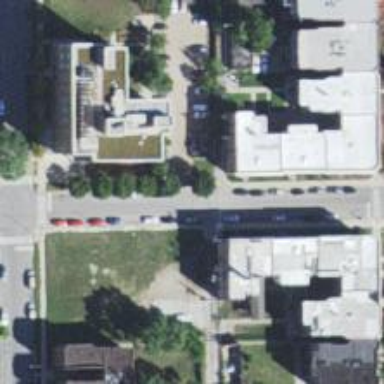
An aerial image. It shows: Alley classified as service road.